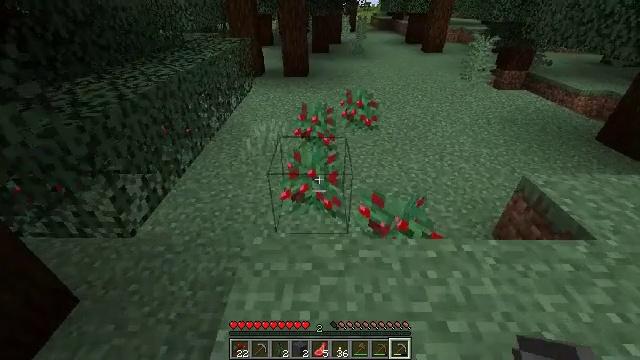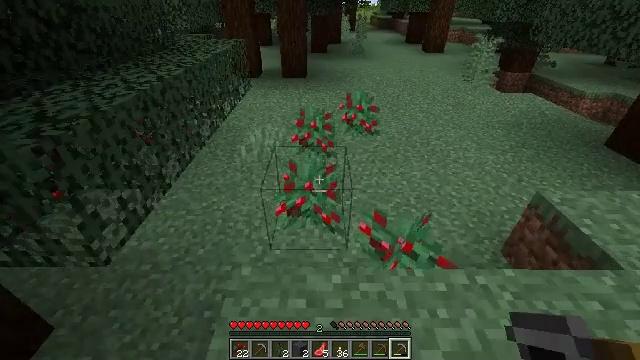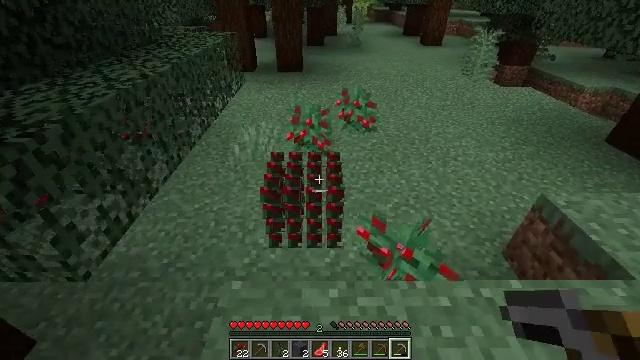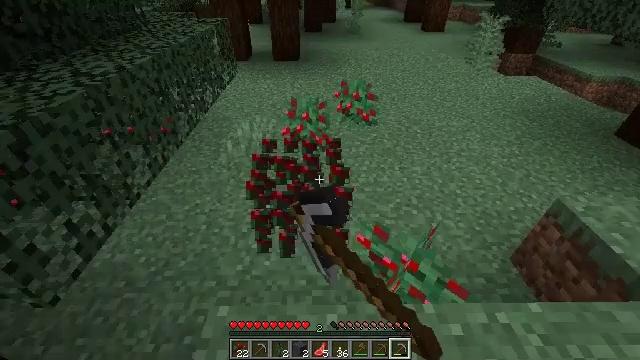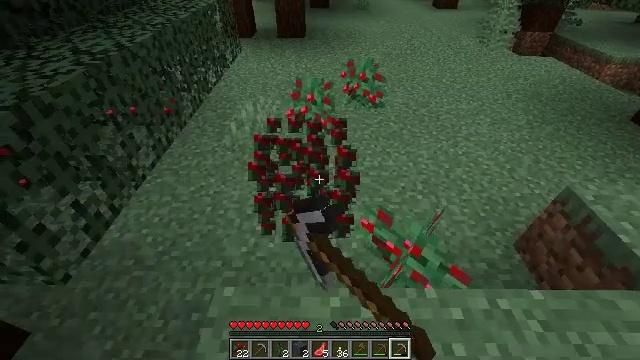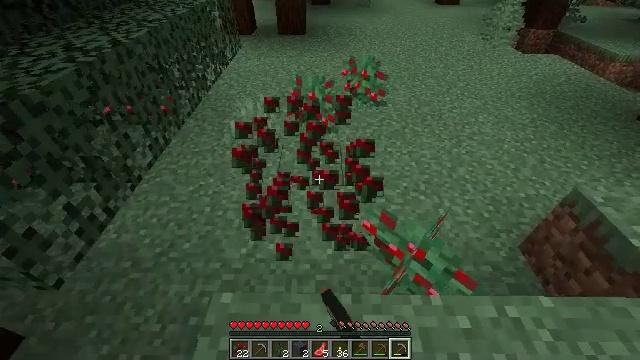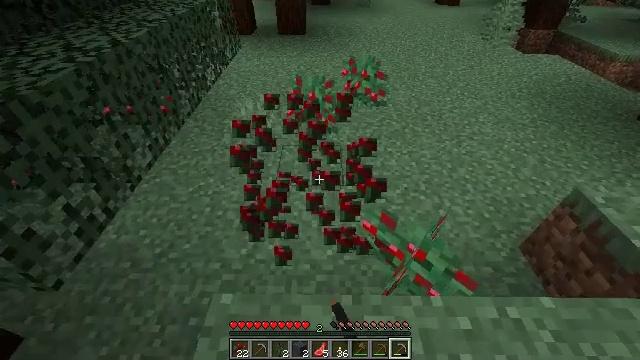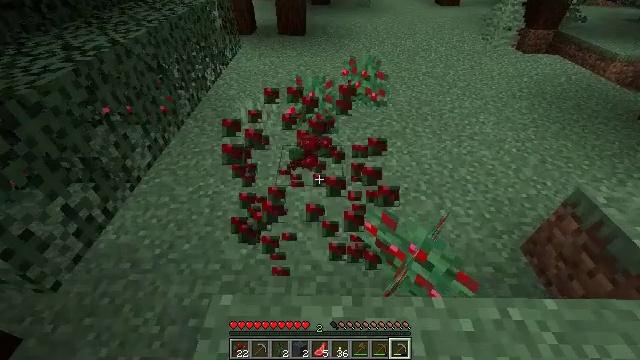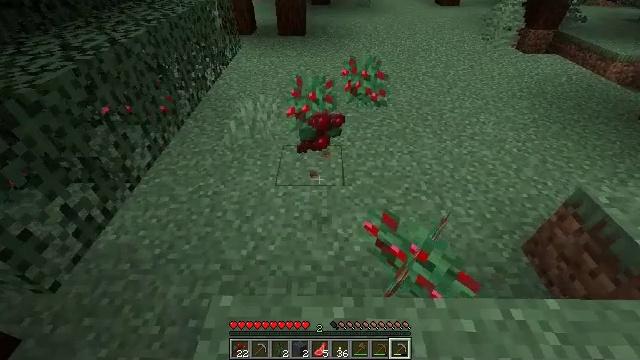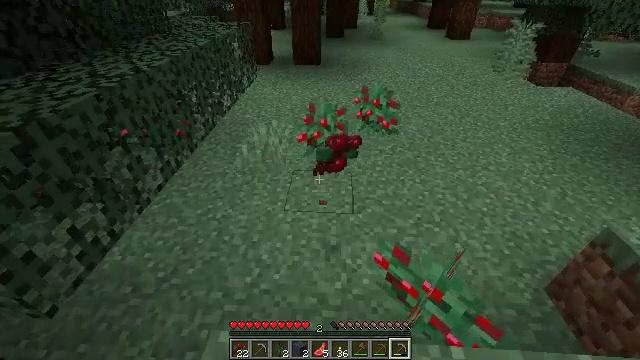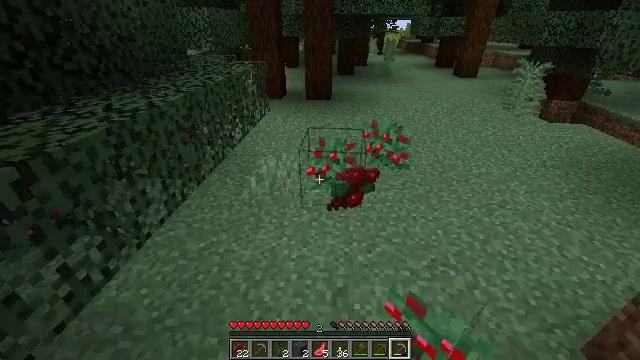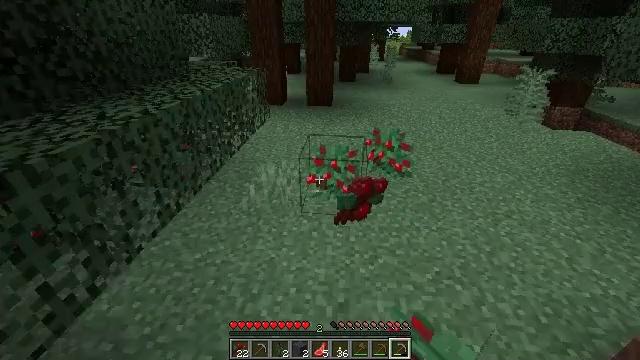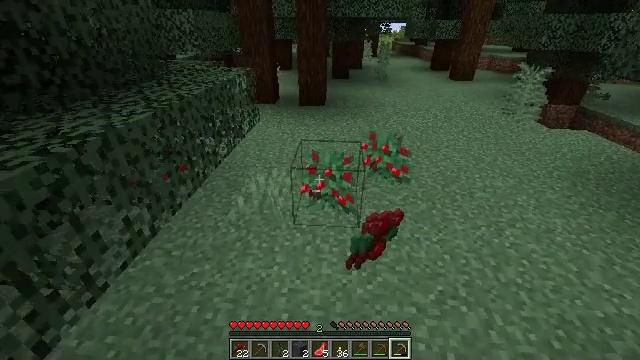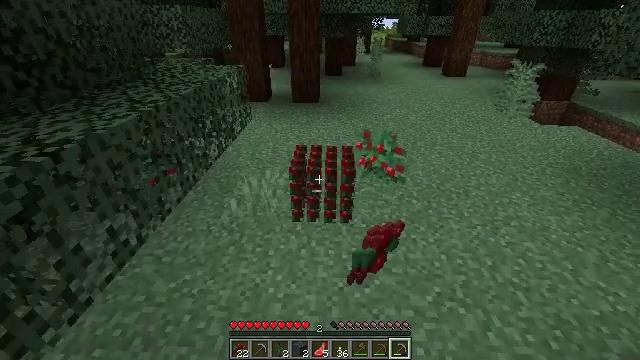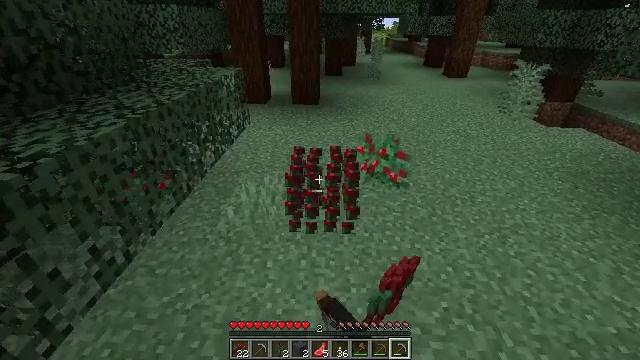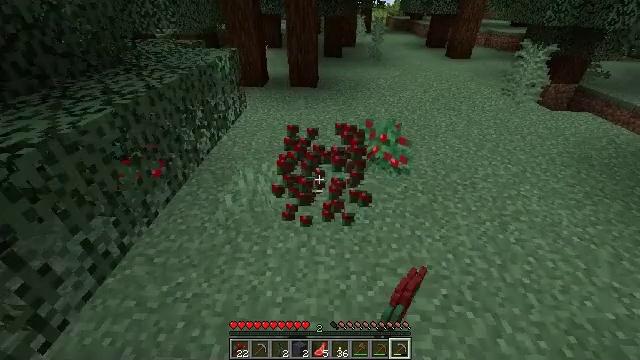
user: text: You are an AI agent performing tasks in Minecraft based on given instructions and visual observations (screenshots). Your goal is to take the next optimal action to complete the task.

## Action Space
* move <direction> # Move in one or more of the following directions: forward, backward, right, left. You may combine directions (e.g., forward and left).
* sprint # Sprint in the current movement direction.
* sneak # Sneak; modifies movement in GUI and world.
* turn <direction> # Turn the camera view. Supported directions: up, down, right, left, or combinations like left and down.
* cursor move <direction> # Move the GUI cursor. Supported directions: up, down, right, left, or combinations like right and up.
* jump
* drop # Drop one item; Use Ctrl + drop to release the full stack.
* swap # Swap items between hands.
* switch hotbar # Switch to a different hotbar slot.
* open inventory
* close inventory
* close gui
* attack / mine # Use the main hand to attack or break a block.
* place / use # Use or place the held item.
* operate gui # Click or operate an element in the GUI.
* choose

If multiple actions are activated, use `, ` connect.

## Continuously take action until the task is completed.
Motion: motion action
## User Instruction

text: Harvest sweet berries by mining the bush.
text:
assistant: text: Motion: move forward
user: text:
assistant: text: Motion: move forward, turn down, attack / mine
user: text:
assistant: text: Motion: turn down, attack / mine
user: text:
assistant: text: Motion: turn left and down, attack / mine
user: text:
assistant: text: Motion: no_op
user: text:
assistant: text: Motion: no_op
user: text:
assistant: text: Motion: no_op
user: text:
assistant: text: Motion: no_op
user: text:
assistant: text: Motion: move forward, turn left and up
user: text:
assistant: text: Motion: move forward, turn left and up
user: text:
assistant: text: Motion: move forward, turn up
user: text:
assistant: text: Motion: move forward, turn right
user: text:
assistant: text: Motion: move forward, turn right, attack / mine
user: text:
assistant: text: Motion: attack / mine
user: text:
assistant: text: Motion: turn down, attack / mine
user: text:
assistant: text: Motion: turn down
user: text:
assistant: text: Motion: no_op
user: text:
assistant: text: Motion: no_op
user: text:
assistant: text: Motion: move forward
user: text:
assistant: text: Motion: move forward, turn right and up
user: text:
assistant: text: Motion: move forward, turn right and up
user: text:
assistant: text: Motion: move forward, turn right and up
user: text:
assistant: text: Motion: move forward, turn right and up
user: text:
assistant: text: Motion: move forward, turn right and up
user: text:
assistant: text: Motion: no_op
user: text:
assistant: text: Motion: no_op
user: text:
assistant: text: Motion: turn left
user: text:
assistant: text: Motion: no_op
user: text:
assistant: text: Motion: attack / mine
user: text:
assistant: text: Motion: attack / mine